Question:
I am using split actionbar and 5 items total at the bottom and 3 of them are set as an actionItem. But the problem is that the overflow item is above the normal item.
Here is the xml and I am not doing anything at the code:
'''
<?xml version="1.0" encoding="utf-8"?>
<menu xmlns:android="http://schemas.android.com/apk/res/android" >
<item
android:id="@+id/item_solve"
android:title="@string/button_coz"
android:showAsAction="always|withText"
android:enabled="false"
/>
<item
android:id="@+id/item_report"
android:title="@string/button_report"
android:showAsAction="always|withText"
android:actionViewClass="com.sorusana.android.app.view.ReportCompoundButton"
android:enabled="false"
/>
<item
android:id="@+id/item_kutu"
android:title="@string/box_add"
android:showAsAction="always|withText"
android:enabled="false"
/>
<item
android:id="@+id/item_delete"
android:title="@string/delete_question"
android:enabled="false"
/>
<item
android:id="@+id/item_see_answer"
android:title="@string/see_answer"
android:enabled="false"
/>
</menu>
'''
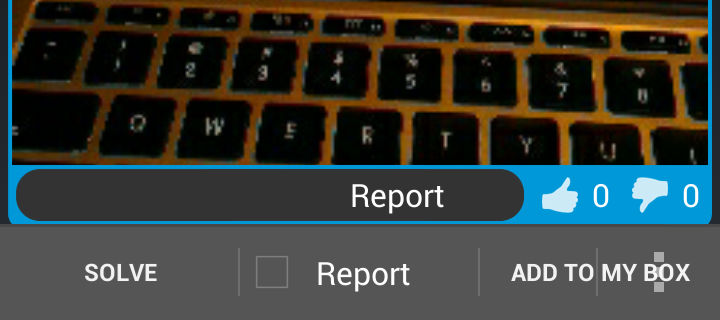
Answer: It's your always attribute the mistake. Try to replace this by ifRoom